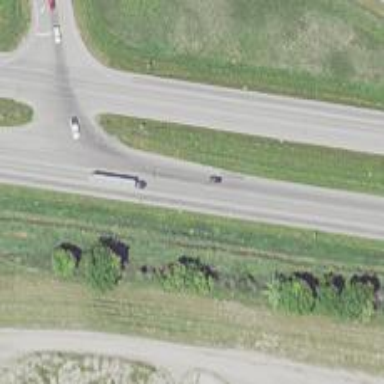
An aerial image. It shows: This image shows trunk highway that functions as expressway.